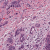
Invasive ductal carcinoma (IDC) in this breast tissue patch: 1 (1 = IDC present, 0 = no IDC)